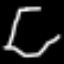
Label: octagon